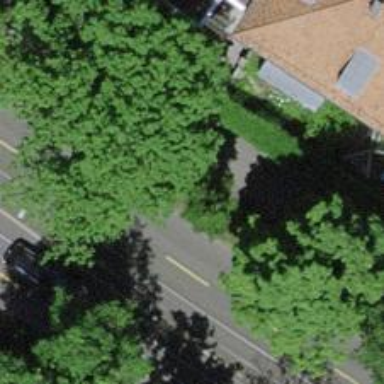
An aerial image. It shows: Avenue of trees.